Question: I'm currently experiencing an issue where my ul is being pushed out of my div. I have played with the margin, border, and padding on all the objects that might be affecting it with no success as of yet, here is the current code:
HTML:
'''
<div id="nav">
<ul id=mainNav>
<li class=mainNav><a>Home</a></li>
<li class=mainNav><a>Products</a></li>
<li class=mainNav><a>Stores</a></li>
<li class=mainNav><a>About Us</a></li>
<li class=mainNav><a>Contact Us</a></li>
<li class=mainNav><a>Pet Pics</a></li>
</ul>
</div>
</div>
<div id="subBar">
<div id="subNav">
<ul id=subNavl>
<li class=subNav><a>Home</a></li>
<li class=subNav><a>Products</a></li>
<li class=subNav><a>Stores</a></li>
<li class=subNav><a>About Us</a></li>
<li class=subNav><a>Contact Us</a></li>
<li class=subNav><a>Pet Pics</a></li>
</ul>
</div>
</div>
'''
CSS:
'''
#header{
width:1000px;
background-color:#B443B7;
border-radius:200px;
height:50px;
margin:auto;
margin-top:0px;
margin-bottom:opx;
}
h1{
display:inline;
color:white;
margin-left:20px;
font-family: 'Indie Flower', cursive;
}
h1, a{
text-decoration:none;
color:#B443B7;
margin-top:auto;
margin-bottom:60px;
}
#subBar {
height:20px;
padding-top:10px;
width:875px;
margin-right:auto;
margin-left:auto;
background-color:#F4F459;
color:black;
border-radius: 0px 0px 200px 200px;
}
#nav {
margin:auto;
}
#subNav {
margin:auto;
}
#mainNav {
list-style-type:none;
}
.mainNav {
display:inline
}
.mainNav a {
display:inline-block;
height:35px;
padding-top:15px;
color:white;
width:100px;
text-align:center;
font-family:arial, sans-serif;
font-size:16px;
}
.mainNav a:hover{
background-color:#F4F459;
color:black;
}
#subNavl {
list-style-type:none;
}
.subNav {
display:inline
}
.subNav a {
display:inline-block;
height:30px;
margin-top:0px;
padding-top:0px;
color:black;
width:80px;
text-align:center;
font-family:arial, sans-serif;
font-size:16px;
}
'''
And here's a screen shot of the results:

It would be much appreciated if someone could help me in resolving this problem.
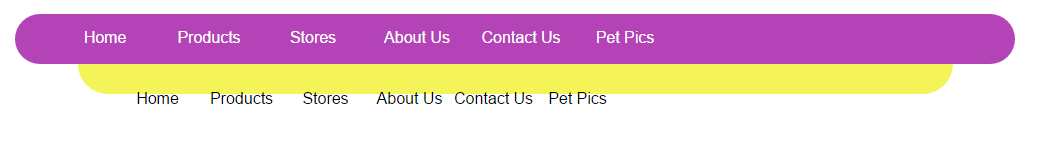
Answer: <URL>
I dropped your code in a JSBin and didn't look exactly like your screenshot but I think I was able to address the area you were trying to fix (the text dropping out of the yellow bar).
There's a lot of potential issues going on here. For one, all '<a>' elements have a bottom margin of 60px. I think that's what was throwing you off the most. I also changed the padding on '#subBar' and added a margin:0 on '#subNavl'.
Take a look at the jsbin link above and see if that's helpful.